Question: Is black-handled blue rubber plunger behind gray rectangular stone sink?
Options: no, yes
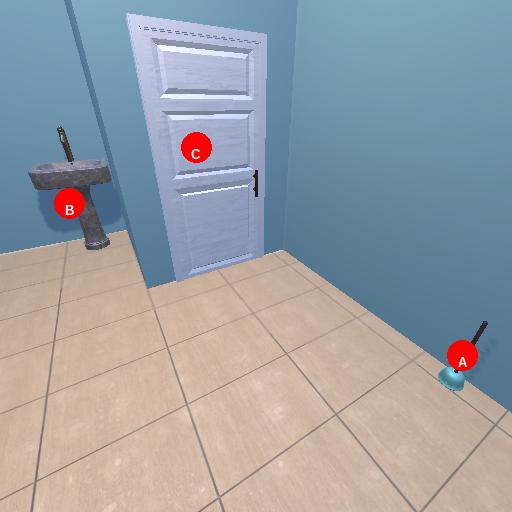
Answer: no